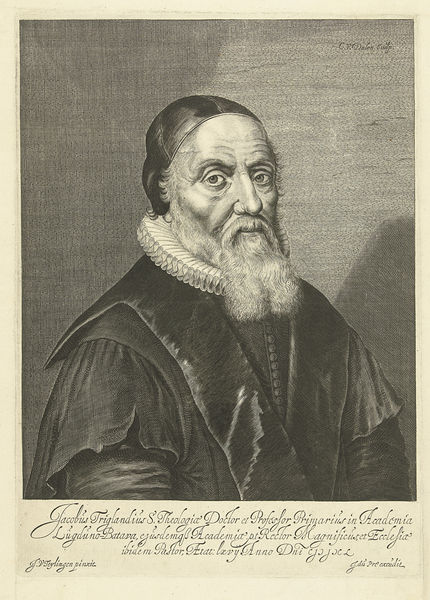
Titel: Portret van Jacobus Trigland
Künstler: Cornelis van (I) Dalen
Standort: Amsterdam
Institution: Rijksmuseum
Schlagwörter: barbe, homme, portrait, noir, gravure, vieillard, coiffe, vieux, col, pretre, collerette, savant, maniere noire